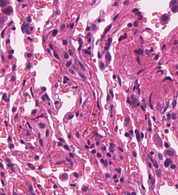
Tumor epithelial tissue: no
Tumor-associated stroma tissue: no
Normal tissue: yes